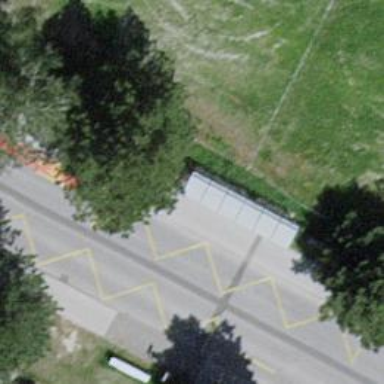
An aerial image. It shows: Bus stop with shelter. It is platform for public transport.